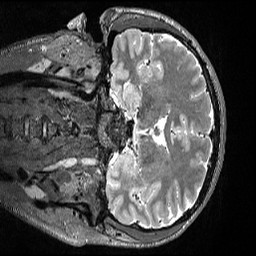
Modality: T2w
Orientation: coronal
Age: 27
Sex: male
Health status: healthy
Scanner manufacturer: siemens
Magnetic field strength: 3 T
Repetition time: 3.2 s
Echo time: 0.563 s